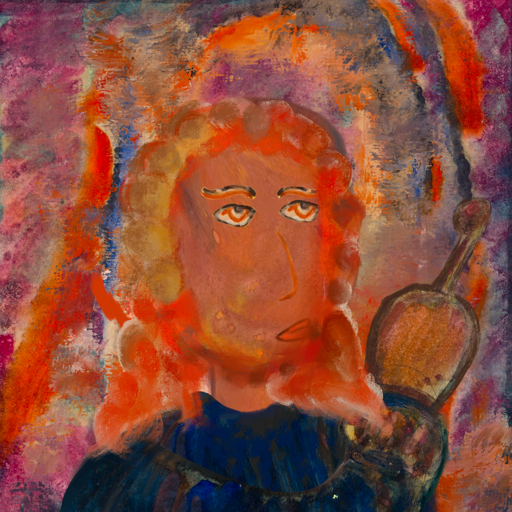
Background: Experience, Head And Neck Side: Mother_And_Son_Son, Face Side: Experience, Bust: Pipe, Hair Side: Rupkatha, Head Accessory: Blank, Second Necklace: Blank, Necklace: Blank, Baby: Blank